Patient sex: F
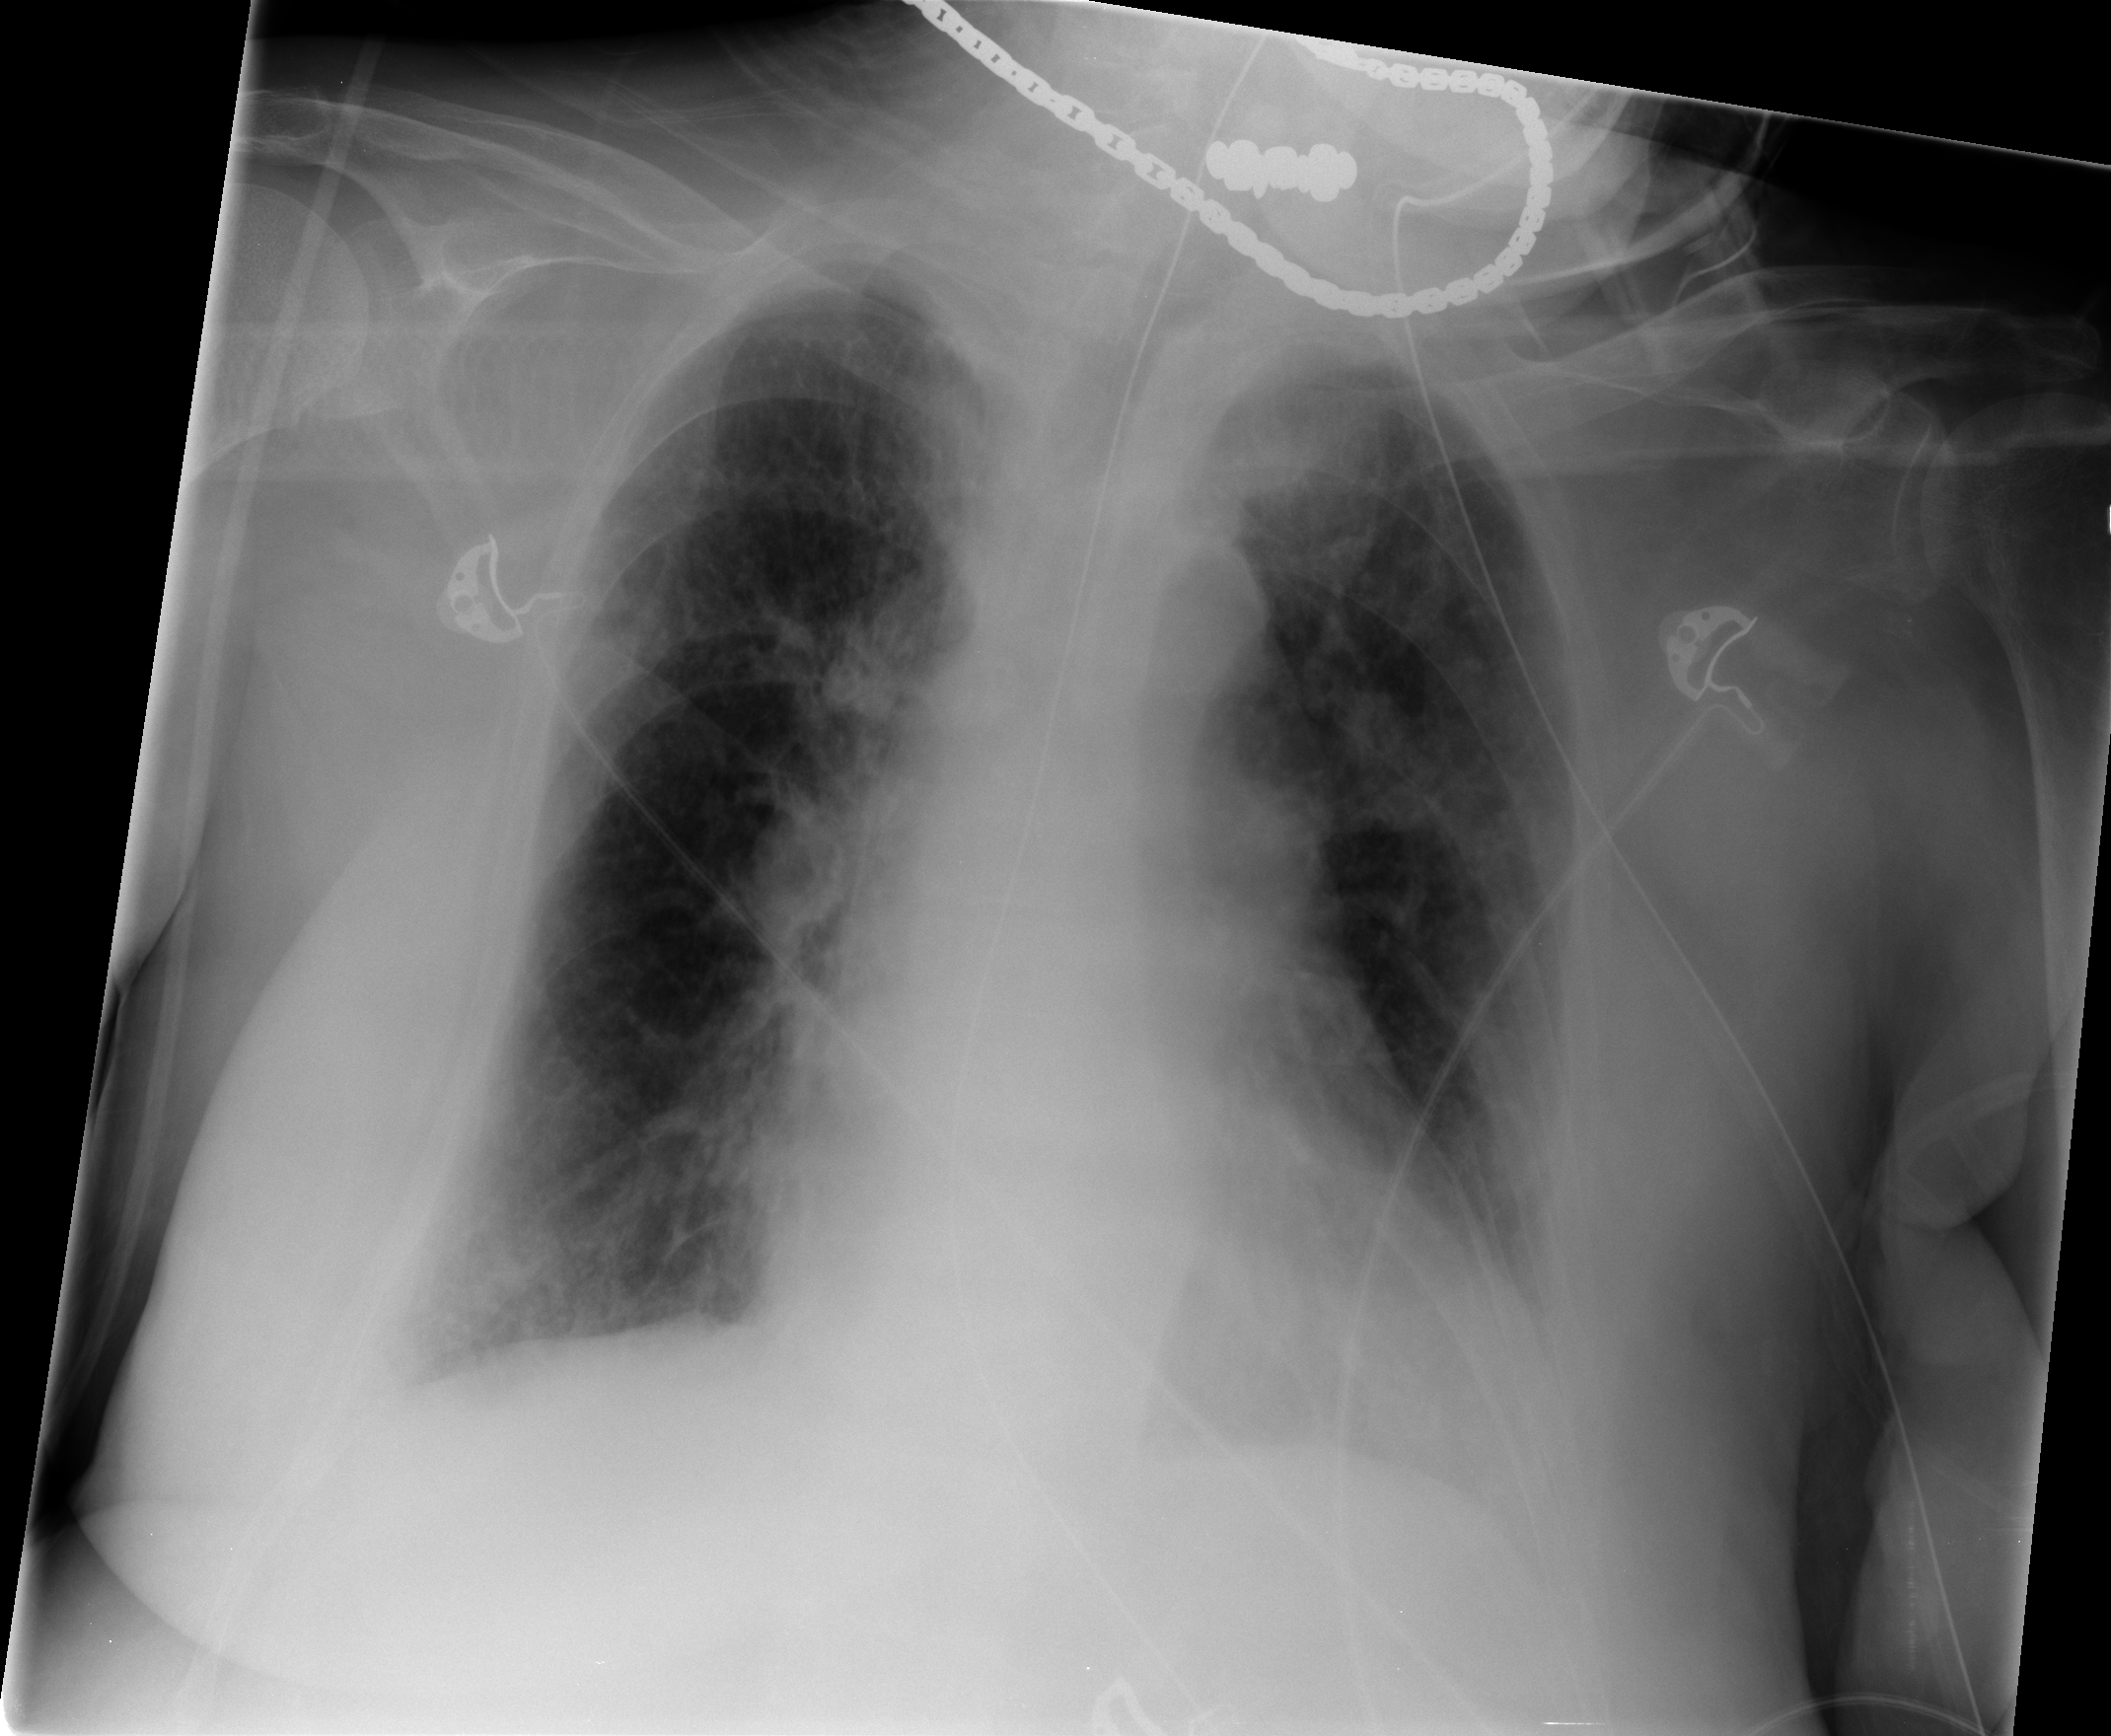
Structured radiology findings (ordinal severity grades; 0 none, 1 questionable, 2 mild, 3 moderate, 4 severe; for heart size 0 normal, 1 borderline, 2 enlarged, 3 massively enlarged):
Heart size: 2
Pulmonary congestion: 2
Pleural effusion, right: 1
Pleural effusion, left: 2
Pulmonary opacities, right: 0
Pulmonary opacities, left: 2
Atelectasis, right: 2
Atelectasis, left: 2